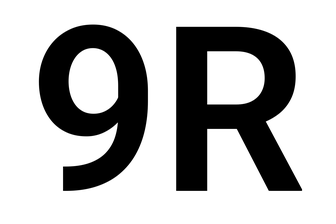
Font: Roboto_SemiBold